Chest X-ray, PA view. Patient: 47 years old, sex F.
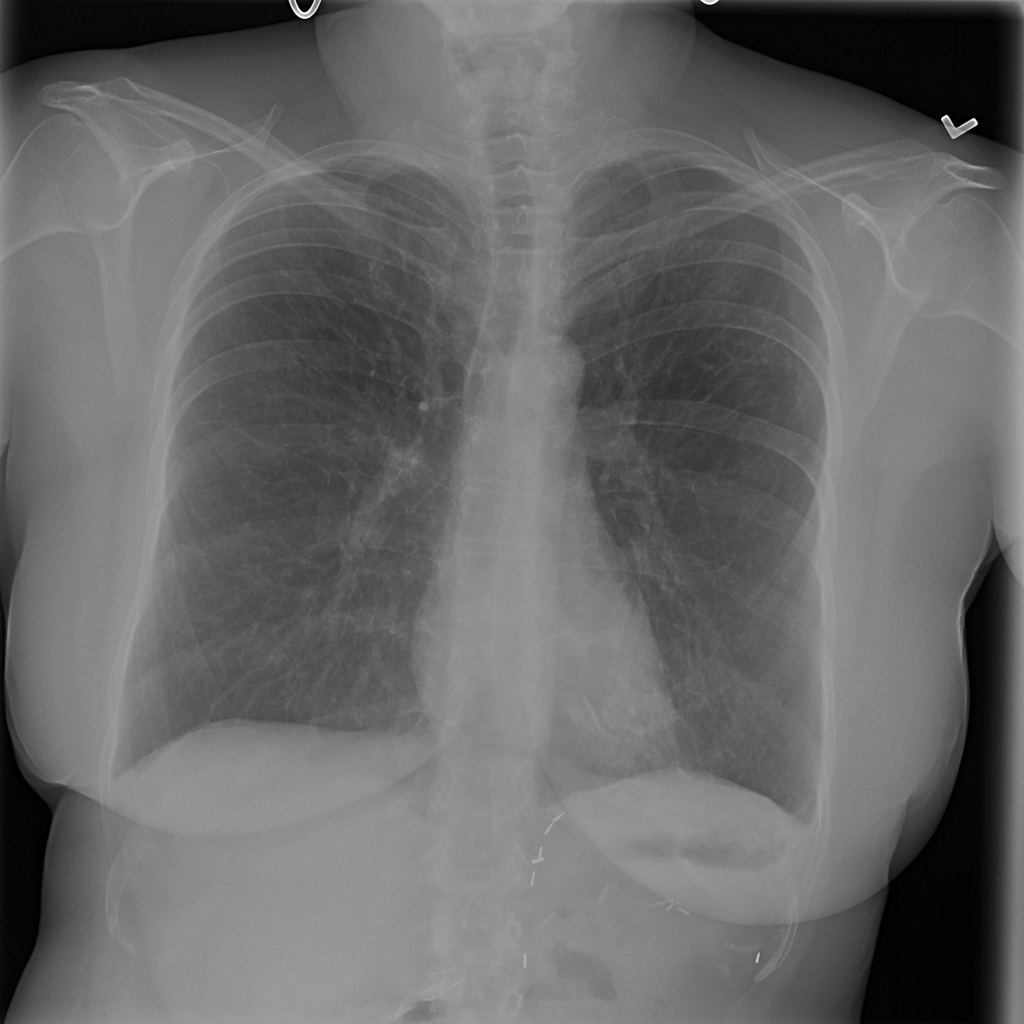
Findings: No Finding